Field crop: tomato
Growth stage: 2
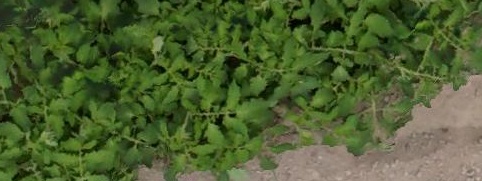
Species: tomato